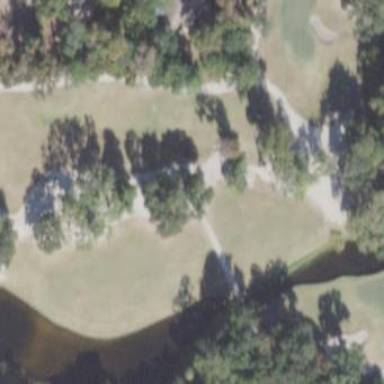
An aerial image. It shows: Water hazard on golf course. The hazard is natural water feature.